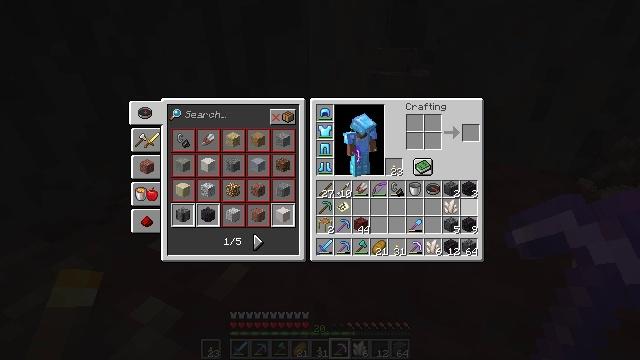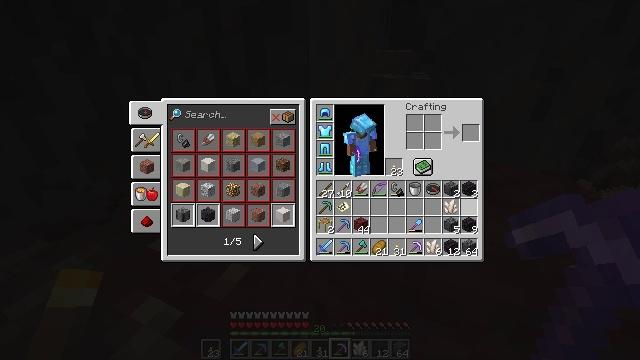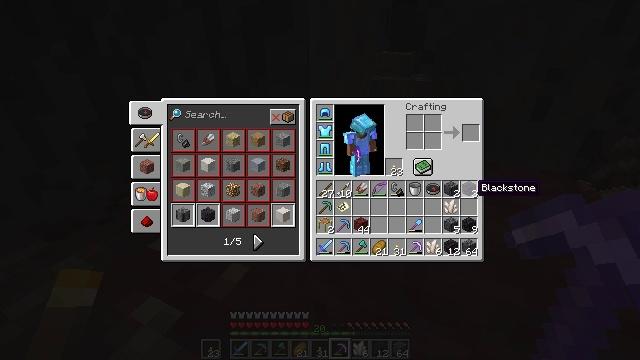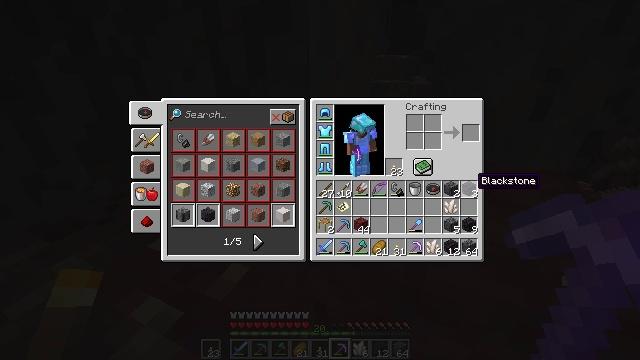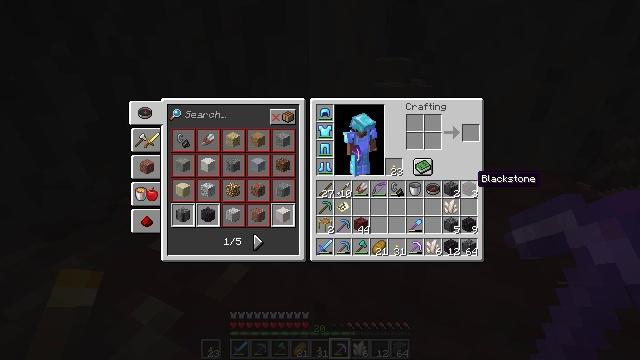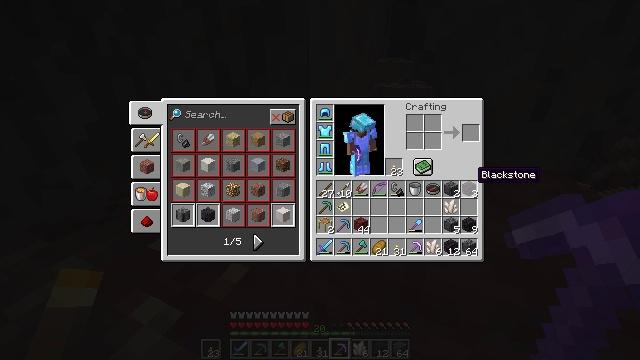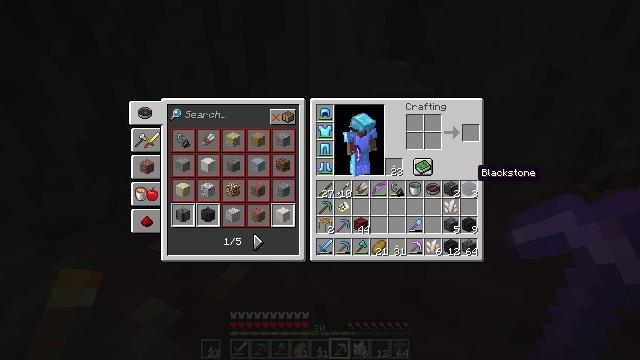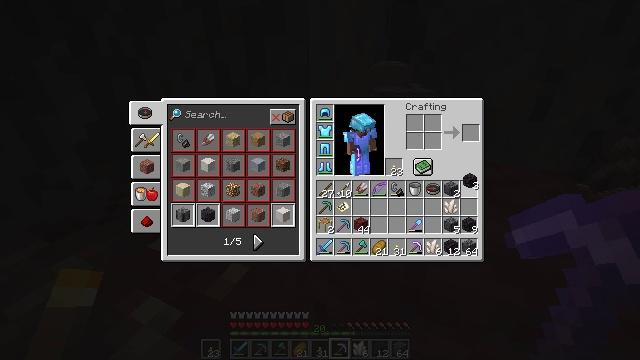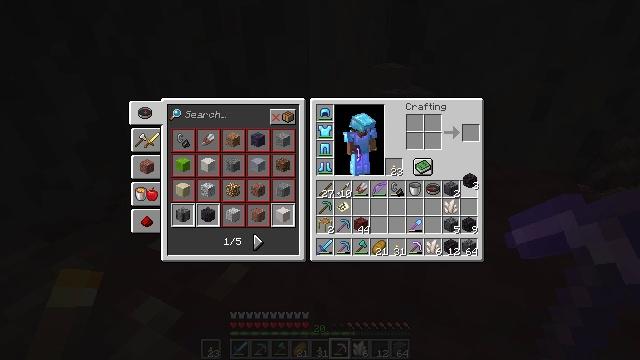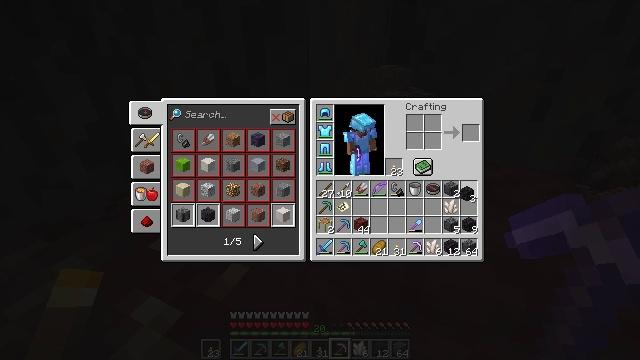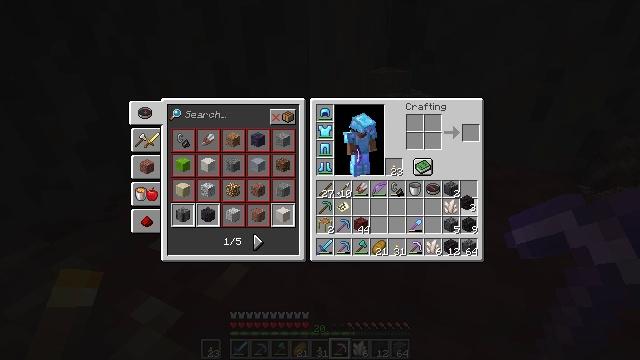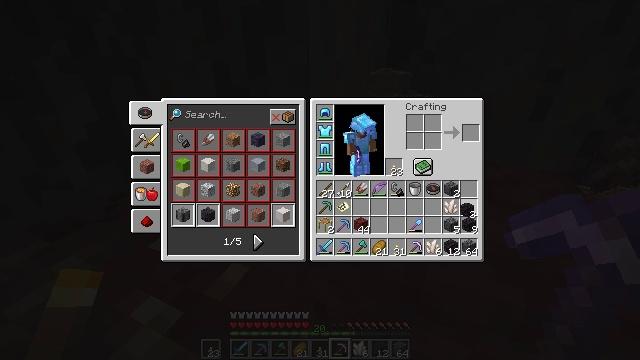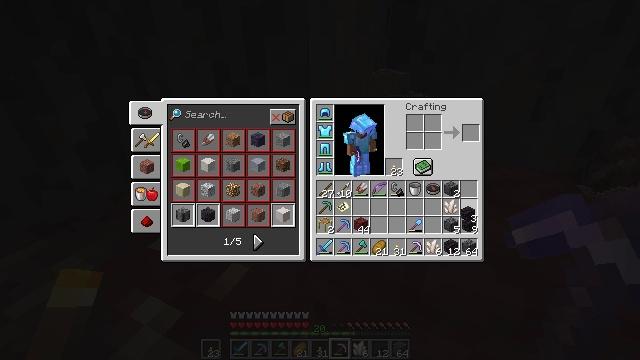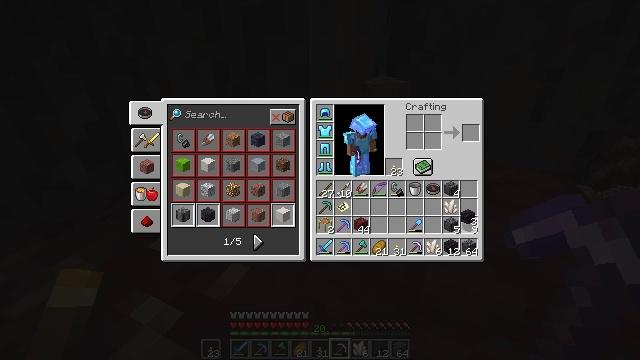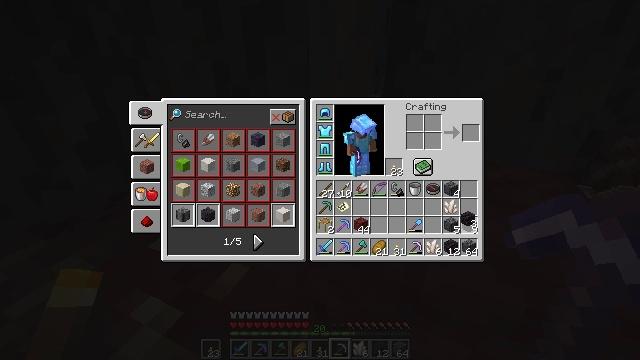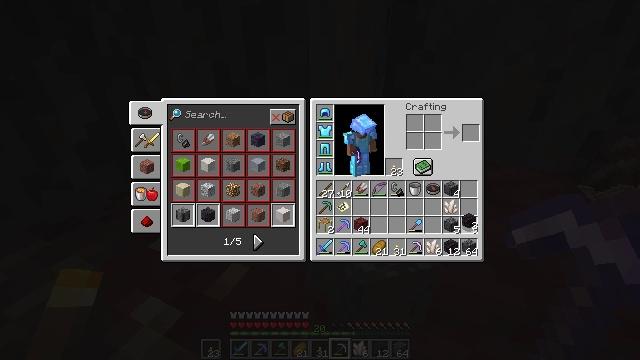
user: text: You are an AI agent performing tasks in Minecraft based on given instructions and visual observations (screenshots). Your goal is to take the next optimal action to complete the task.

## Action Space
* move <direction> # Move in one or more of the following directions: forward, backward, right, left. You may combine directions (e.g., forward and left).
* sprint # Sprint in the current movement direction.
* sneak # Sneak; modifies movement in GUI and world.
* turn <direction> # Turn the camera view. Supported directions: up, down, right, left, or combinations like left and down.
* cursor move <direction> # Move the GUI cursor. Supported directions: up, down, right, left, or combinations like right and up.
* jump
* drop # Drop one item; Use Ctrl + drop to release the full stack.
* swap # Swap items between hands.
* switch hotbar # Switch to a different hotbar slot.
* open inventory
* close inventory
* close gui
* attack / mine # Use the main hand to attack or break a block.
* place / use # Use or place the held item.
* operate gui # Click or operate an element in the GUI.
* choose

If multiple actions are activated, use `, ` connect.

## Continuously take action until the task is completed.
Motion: motion action
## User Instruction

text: Drop a basalt.
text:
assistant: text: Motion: no_op
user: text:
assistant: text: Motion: cursor move up
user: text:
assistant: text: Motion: no_op
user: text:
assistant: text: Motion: no_op
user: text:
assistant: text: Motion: no_op
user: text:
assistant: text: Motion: no_op
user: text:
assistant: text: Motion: operate gui
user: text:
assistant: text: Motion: operate gui
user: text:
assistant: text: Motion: cursor move down, operate gui
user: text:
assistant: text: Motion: cursor move down
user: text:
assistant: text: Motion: cursor move down
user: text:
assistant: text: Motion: no_op
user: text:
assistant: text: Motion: no_op
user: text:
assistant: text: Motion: no_op
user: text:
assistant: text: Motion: no_op
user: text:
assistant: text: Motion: operate gui
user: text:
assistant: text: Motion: operate gui
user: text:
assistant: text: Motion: operate gui
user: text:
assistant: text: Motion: operate gui
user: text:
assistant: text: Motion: no_op
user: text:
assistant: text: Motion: no_op
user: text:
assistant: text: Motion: no_op
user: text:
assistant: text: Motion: cursor move up
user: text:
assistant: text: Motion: cursor move up
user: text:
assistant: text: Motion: no_op
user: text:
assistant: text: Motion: no_op
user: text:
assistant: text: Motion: no_op
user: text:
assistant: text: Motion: no_op
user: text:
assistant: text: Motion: operate gui
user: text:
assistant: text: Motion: operate gui